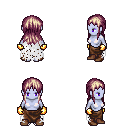
a pixel art fantasy rpg character, female body template, dark elf, purple skin, white tattered cape, robe skirt, white blonde unkempt hairstyle, gold gloves, brown shoes, four views (front, back, left, right), 2x2 character sprite sheet, small pixel art, hard edges, no anti-aliasing